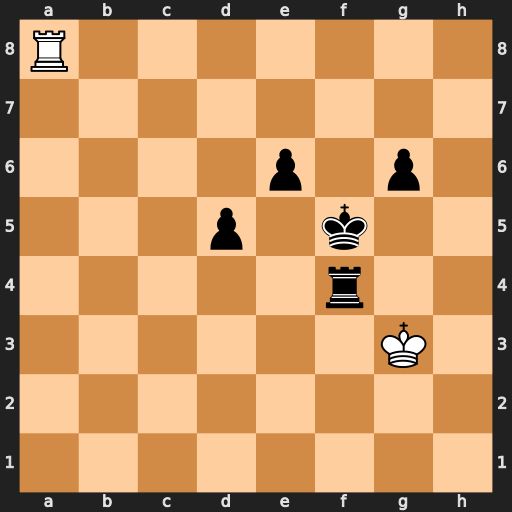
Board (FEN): R7/8/4p1p1/3p1k2/5r2/6K1/8/8
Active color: w
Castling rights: -
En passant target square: -
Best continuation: Rf8+ Ke4 Rxf4+